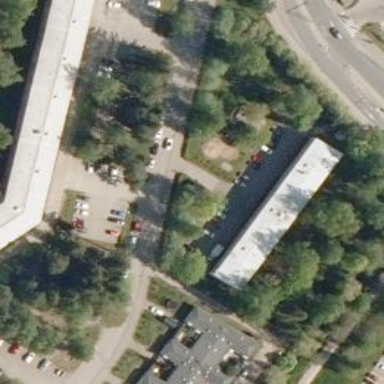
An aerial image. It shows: Parking area with surface.